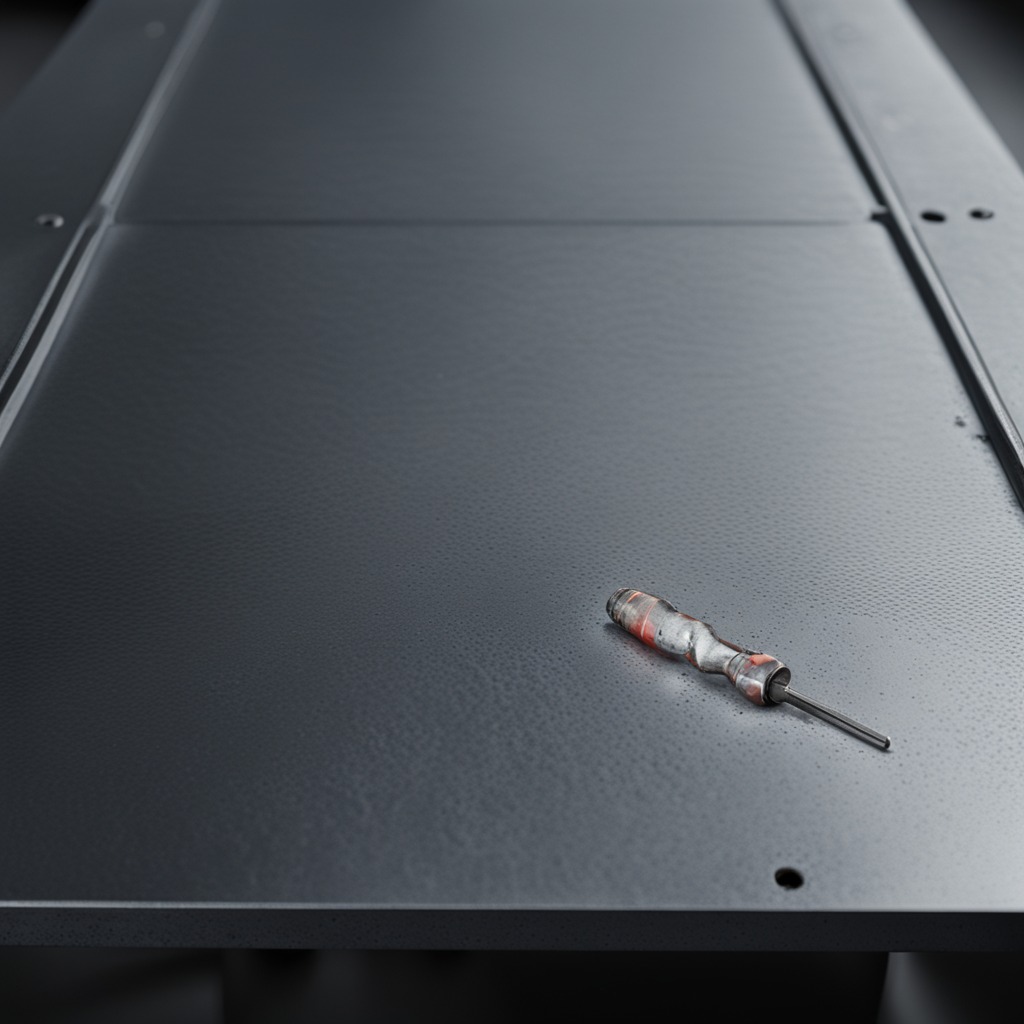
A screwdriver lies on the cold steel table in a mining workshop.